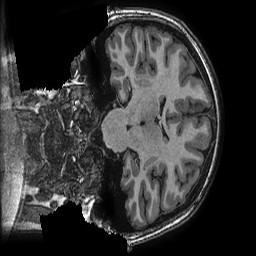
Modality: T1w
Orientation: coronal
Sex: female
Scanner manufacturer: ge
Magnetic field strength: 3 T
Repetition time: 0.0077 s
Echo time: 0.003436 s